Question: I'm having an issue with my fragment's layout in Immersive Sticky Mode. The system bar and navigation bar are disappearing correctly, but the Fragment layout doesn't stretch to fill in the spaces those bars previously occupied.
Here's a screenshot showing off what I'm talking about:

The red is the Activity's background, and the blue is the Fragment's.
And here's how I'm starting up Immersive Sticky Mode (from the Activity, just before it loads the Fragment):
'''
public void startImmersiveMode()
{
getWindow().getDecorView().setSystemUiVisibility(
View.SYSTEM_UI_FLAG_LAYOUT_STABLE |
View.SYSTEM_UI_FLAG_LAYOUT_HIDE_NAVIGATION |
View.SYSTEM_UI_FLAG_LAYOUT_FULLSCREEN |
View.SYSTEM_UI_FLAG_HIDE_NAVIGATION |
View.SYSTEM_UI_FLAG_FULLSCREEN |
View.SYSTEM_UI_FLAG_IMMERSIVE_STICKY);
}
'''
How do I get the Fragment to expand to cover the Activity?
Edit - Here's some XML:
Activity:
'''
<FrameLayout
xmlns:android="http://schemas.android.com/apk/res/android"
android:id="@+id/fragment_container"
android:layout_width="match_parent"
android:layout_height="match_parent"
android:fitsSystemWindows="true"
android:background="@color/red"/>
'''
Fragment:
'''
<LinearLayout
xmlns:android="http://schemas.android.com/apk/res/android"
android:id="@+id/container_view"
android:orientation="vertical"
android:layout_width="match_parent"
android:layout_height="match_parent"
android:background="@android:color/holo_blue_bright"
android:gravity="center">
<TextView
android:layout_width="wrap_content"
android:layout_height="wrap_content"
android:text="Hello World"/>
</LinearLayout>
'''
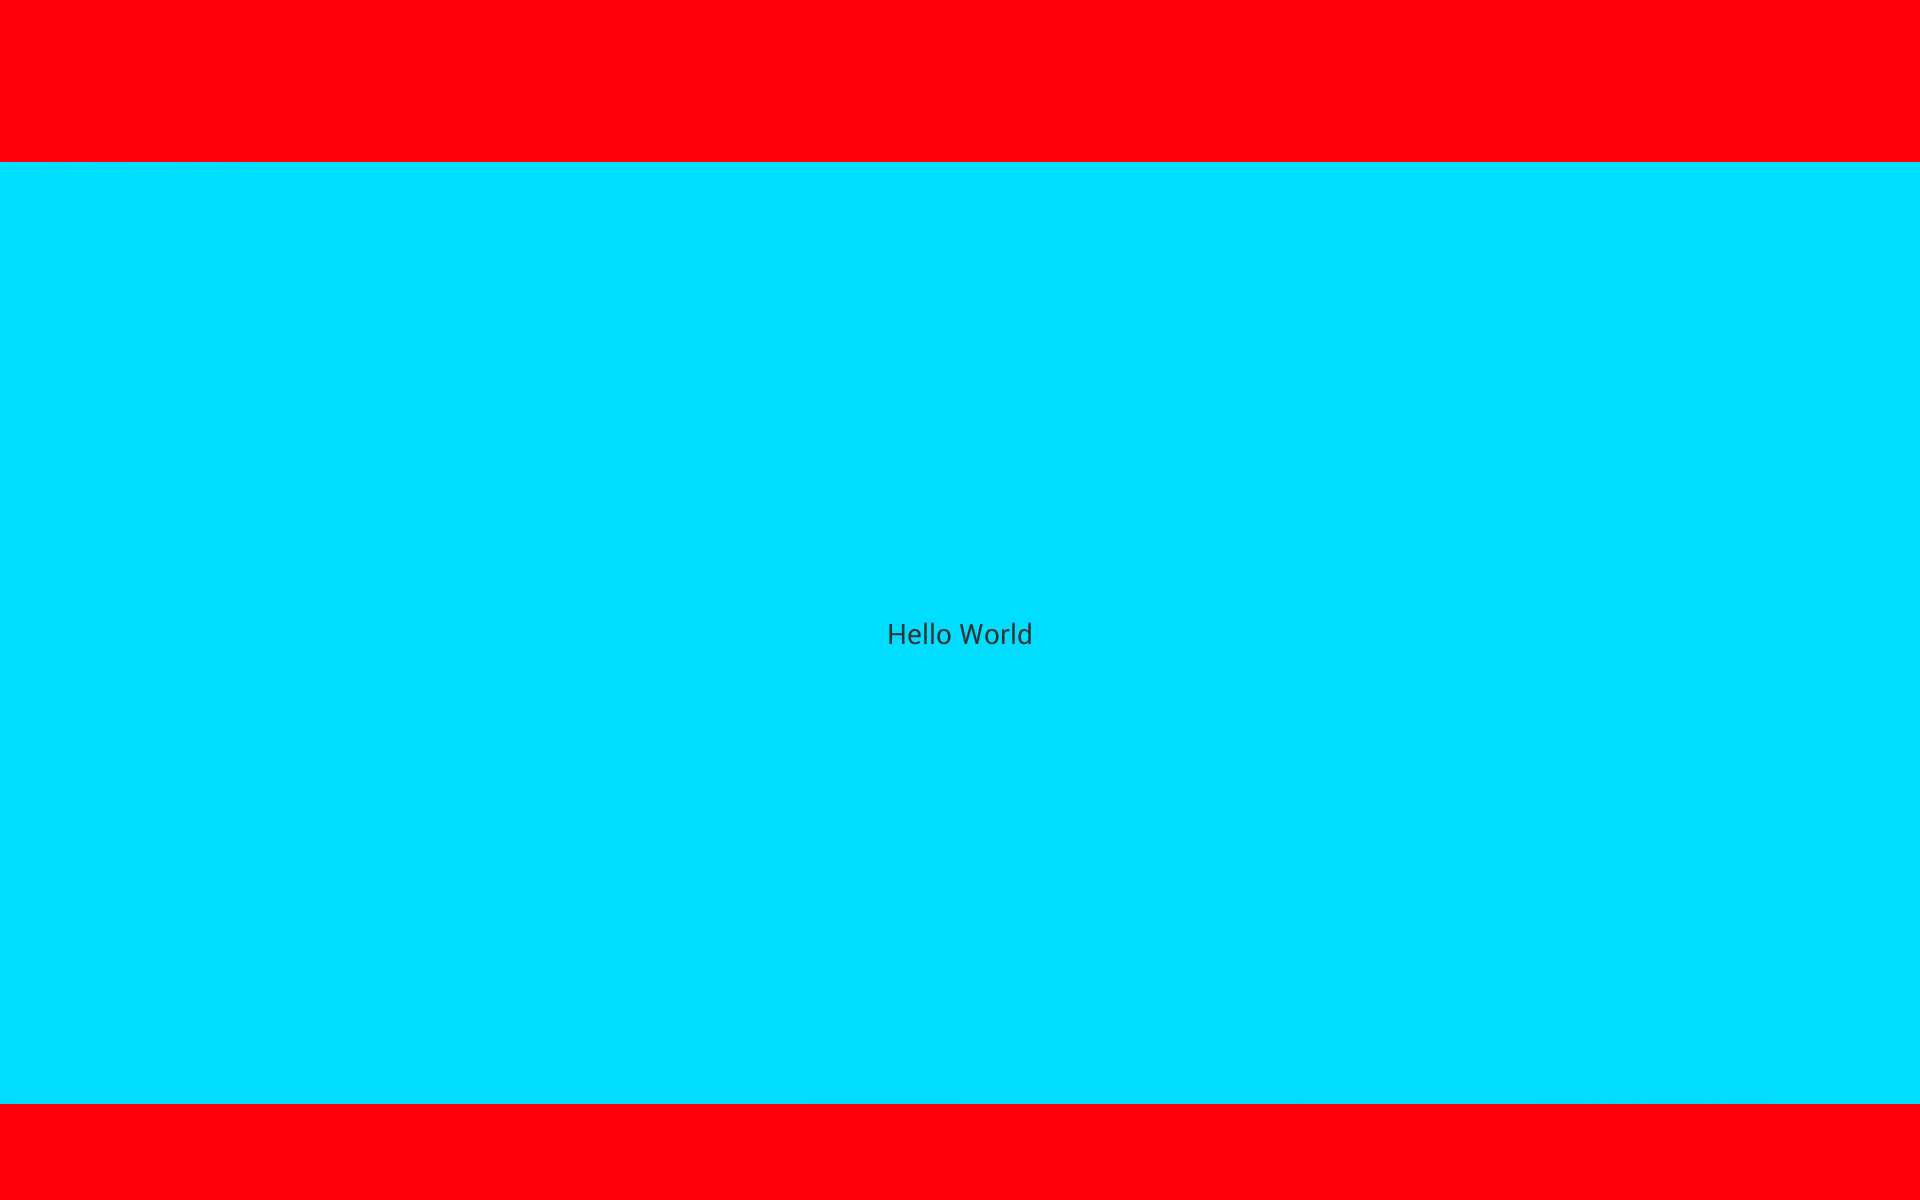
Answer: The culprit was 'android:fitsSystemWindows="true"' in the Activity's layout. After I removed it the fragment expanded to take up the entire window.